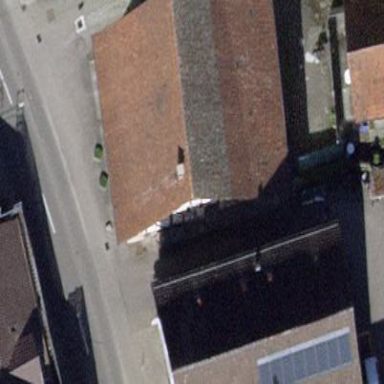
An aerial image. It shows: Detached building with gambrel roof design.